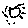
Label: sun